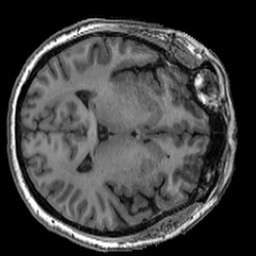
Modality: T1w
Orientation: axial
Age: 48
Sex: female
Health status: ill
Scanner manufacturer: ge
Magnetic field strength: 3 T
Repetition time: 0.008164 s
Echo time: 0.003184 s